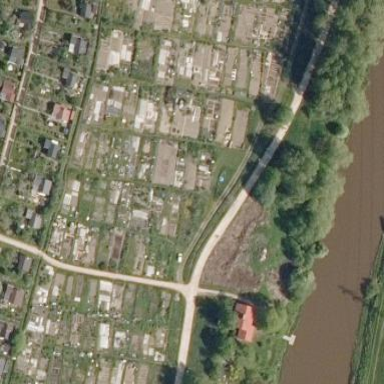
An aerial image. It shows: Allotments area.